Question: Hi everyone I have a little problem trying to get data from a table, this is the select im doing:
'''
SELECT
HOS.Area_Code,
HOS.Year,
HOS.OrderNumber,
MAX(HOS.Id) as 'Id_Order',
HOS.status,
MAX(HOS.date_status) as 'date_status',
HO.Rut,
HO.Name,
HO.Amount
FROM SDF_Historic_Order_Status as HOS inner join HeaderOrder as HO
ON
HOS.Area_Code = HO.Area_Code AND
HOS.Year = HO.Year AND
HOS.OrderNumber = HO.OrderNumber
WHERE
(HOS.Area_Code= 1) AND
(HOS.Year= 2017) AND
(HOS.OrderNumber= 7) AND
(HOS.date_status < CONVERT(date, DATEADD(day, -2, GETDATE())))
GROUP BY
HOS.Area_Code, HOS.Year, HOS.OrderNumber, HOS.status, HO.Rut, HO.Name, HO.Amount
'''
It returns 3 rows:

So what im doing is getting the max ID cause according to that is the current status that the order have. As you can se the Max ID have status 2, is there a way that I can improve my select to get only that row?
I can't put Max Status cause it will return status 5 and the current status is 2.
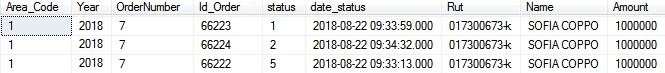
Answer: You can use 'top' and 'order by' if you only want one row:
'''
select top (1) . . .
from . . .
. . .
order by id_order desc;
'''